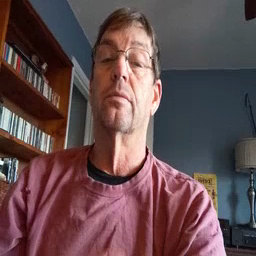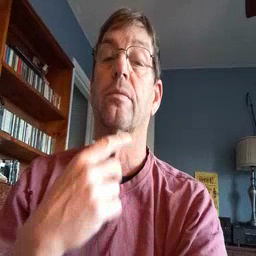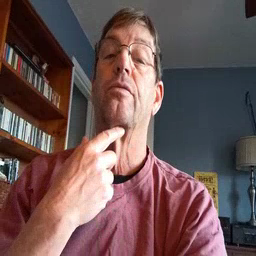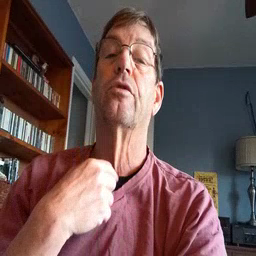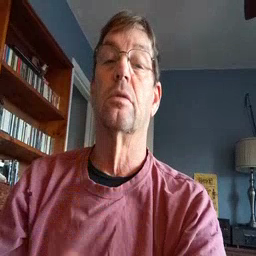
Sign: thirsty